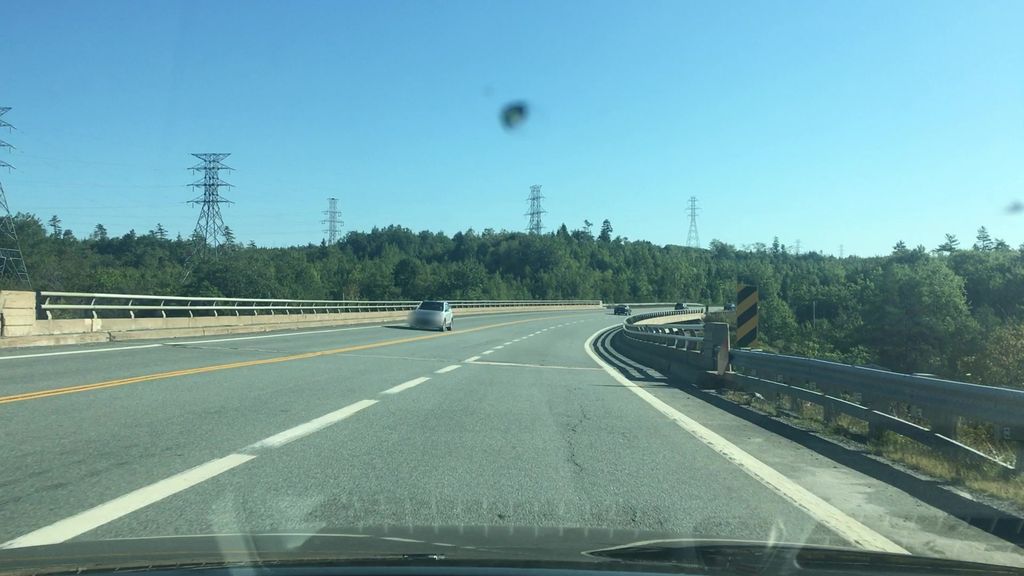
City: halifax